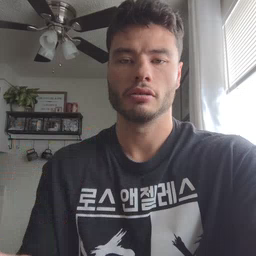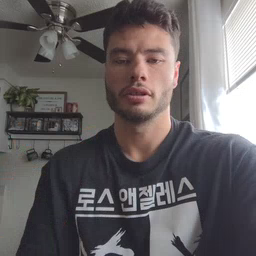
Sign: glasswindow